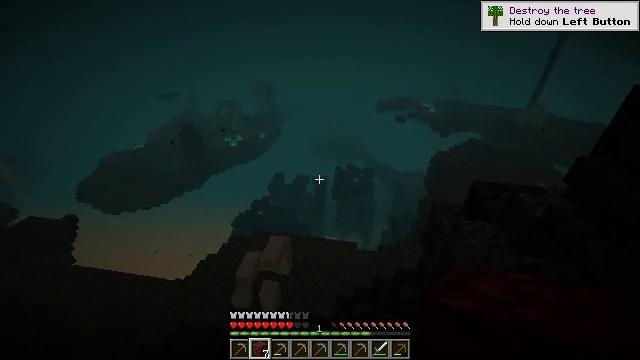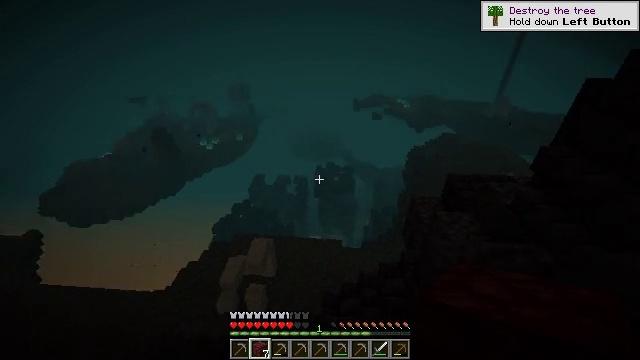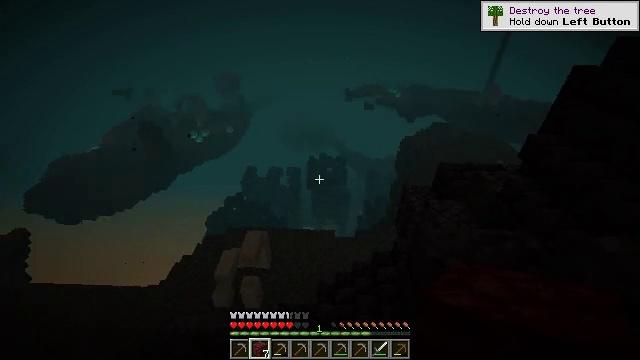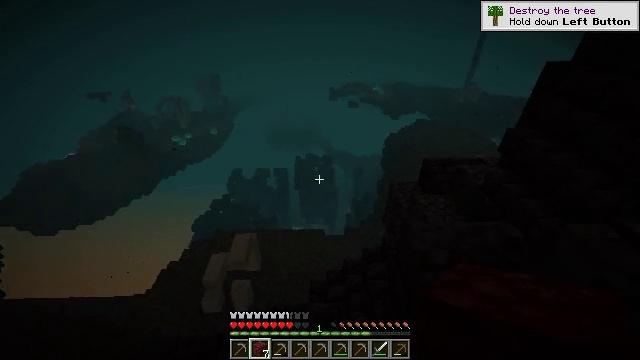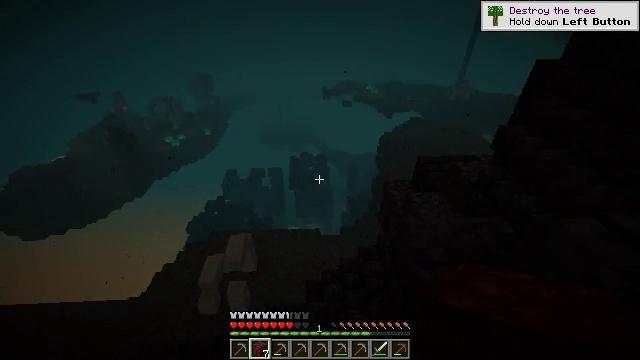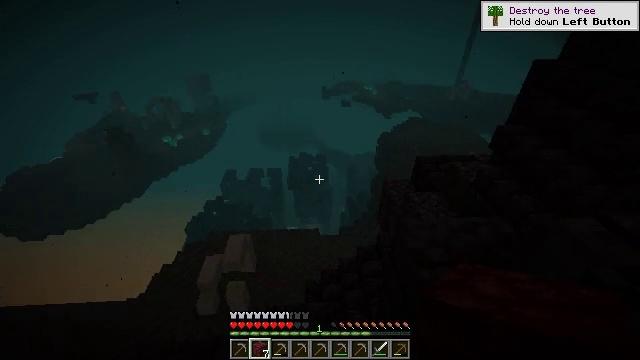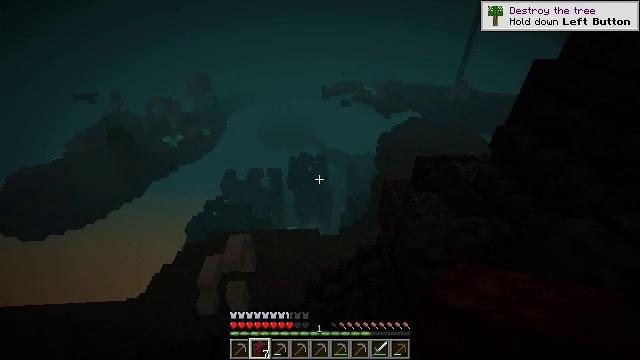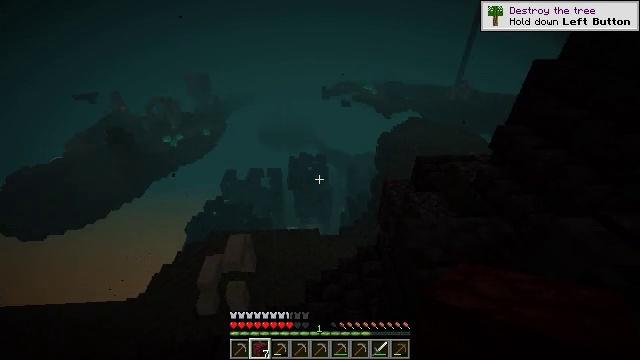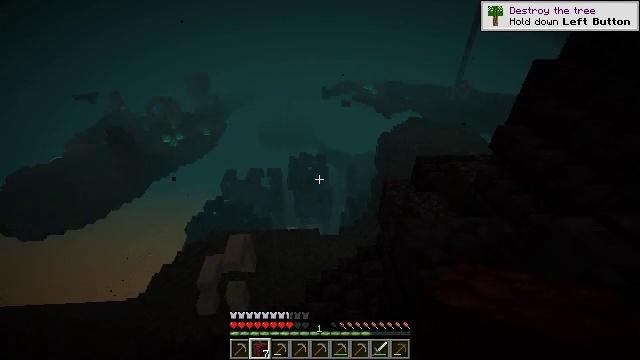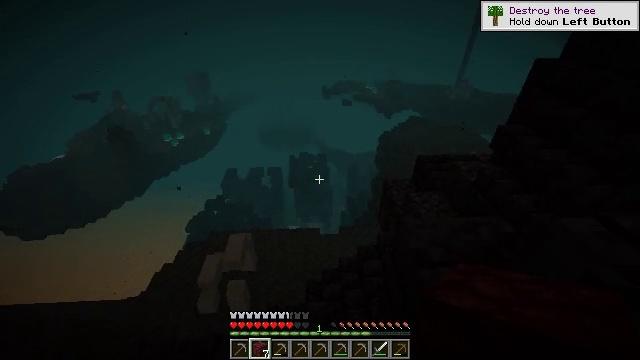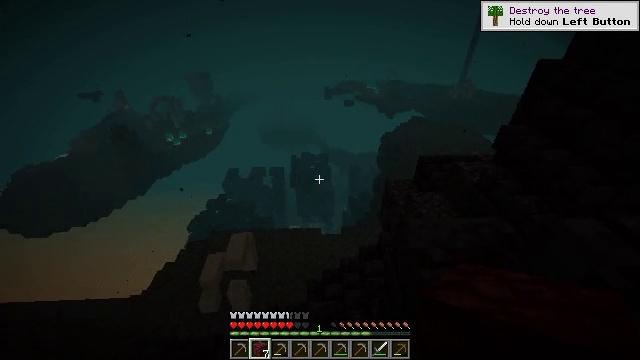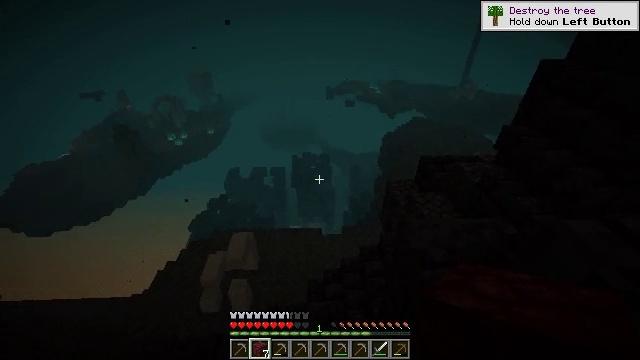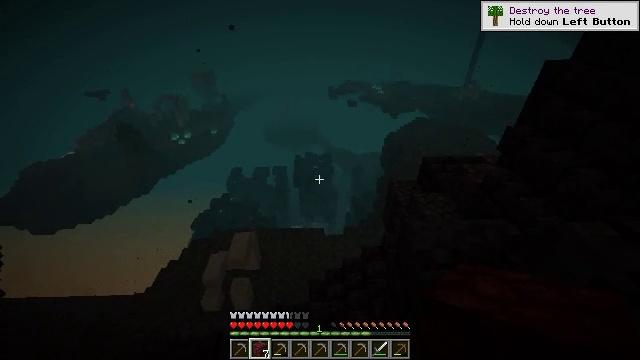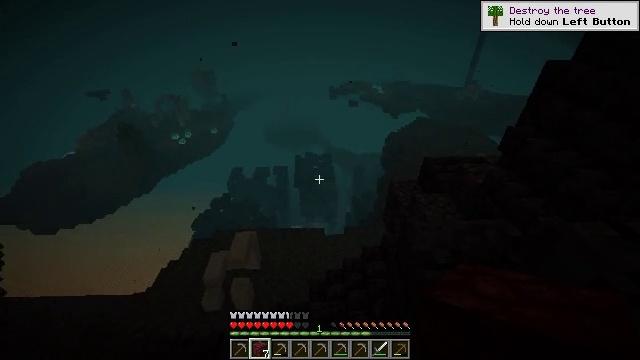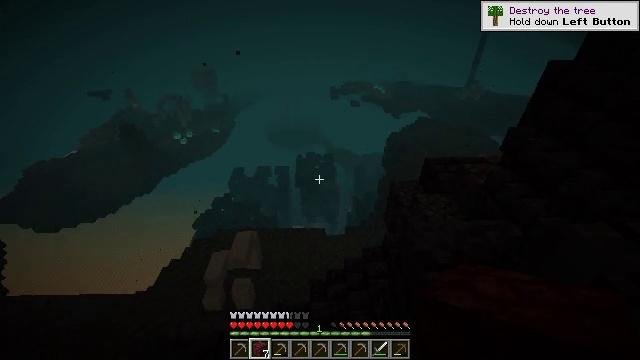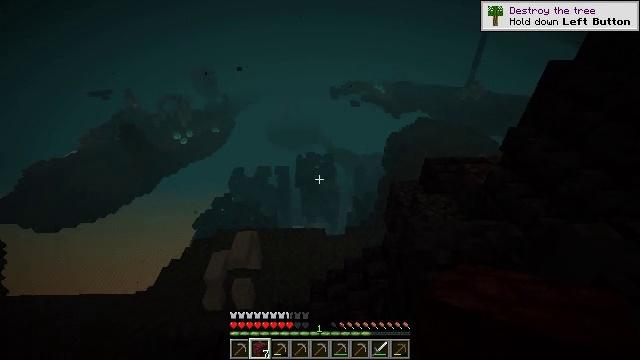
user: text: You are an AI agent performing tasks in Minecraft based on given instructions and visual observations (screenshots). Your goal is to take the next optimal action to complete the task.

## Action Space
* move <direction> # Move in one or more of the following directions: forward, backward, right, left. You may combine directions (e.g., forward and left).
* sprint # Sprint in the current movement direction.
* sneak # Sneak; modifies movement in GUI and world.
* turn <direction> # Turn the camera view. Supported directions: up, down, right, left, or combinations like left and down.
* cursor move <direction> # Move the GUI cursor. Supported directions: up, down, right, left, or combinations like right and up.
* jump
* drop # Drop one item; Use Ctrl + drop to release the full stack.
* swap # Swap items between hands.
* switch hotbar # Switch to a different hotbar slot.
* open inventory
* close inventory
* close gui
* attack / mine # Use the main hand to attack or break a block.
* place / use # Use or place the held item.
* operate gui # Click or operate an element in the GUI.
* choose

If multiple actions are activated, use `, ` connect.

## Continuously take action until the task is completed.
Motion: motion action
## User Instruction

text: Use a pickaxe to mine basalt.
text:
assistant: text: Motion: turn right
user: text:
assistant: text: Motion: turn right and down
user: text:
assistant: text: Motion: turn right
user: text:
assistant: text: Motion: turn right
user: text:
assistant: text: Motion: no_op
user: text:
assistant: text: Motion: no_op
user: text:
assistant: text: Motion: no_op
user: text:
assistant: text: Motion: no_op
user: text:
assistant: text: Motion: no_op
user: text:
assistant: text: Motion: no_op
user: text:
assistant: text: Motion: no_op
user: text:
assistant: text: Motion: no_op
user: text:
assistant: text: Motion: no_op
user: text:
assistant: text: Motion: no_op
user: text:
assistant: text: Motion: no_op
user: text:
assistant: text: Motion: no_op
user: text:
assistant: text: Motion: no_op
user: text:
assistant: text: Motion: no_op
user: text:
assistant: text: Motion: turn left
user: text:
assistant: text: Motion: turn left and up
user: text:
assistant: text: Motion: turn left and up
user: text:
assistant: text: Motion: turn left and up
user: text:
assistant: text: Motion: turn left
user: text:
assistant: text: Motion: no_op
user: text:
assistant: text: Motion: no_op
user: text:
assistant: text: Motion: no_op
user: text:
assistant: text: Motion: no_op
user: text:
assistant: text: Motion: turn left
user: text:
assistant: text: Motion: turn left
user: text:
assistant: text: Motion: turn left and up